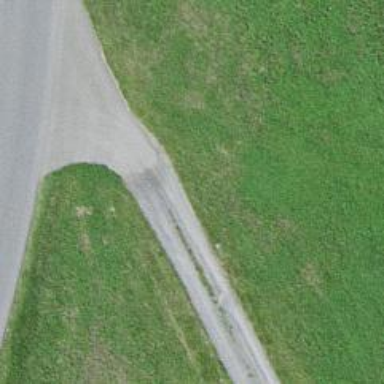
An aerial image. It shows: Paved track with grade 3 quality.